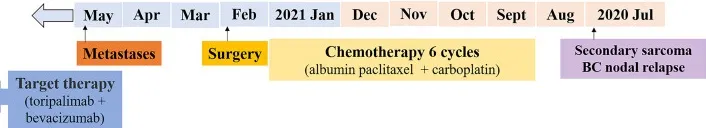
Timeline of historical and current treatments.
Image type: chart (chart)